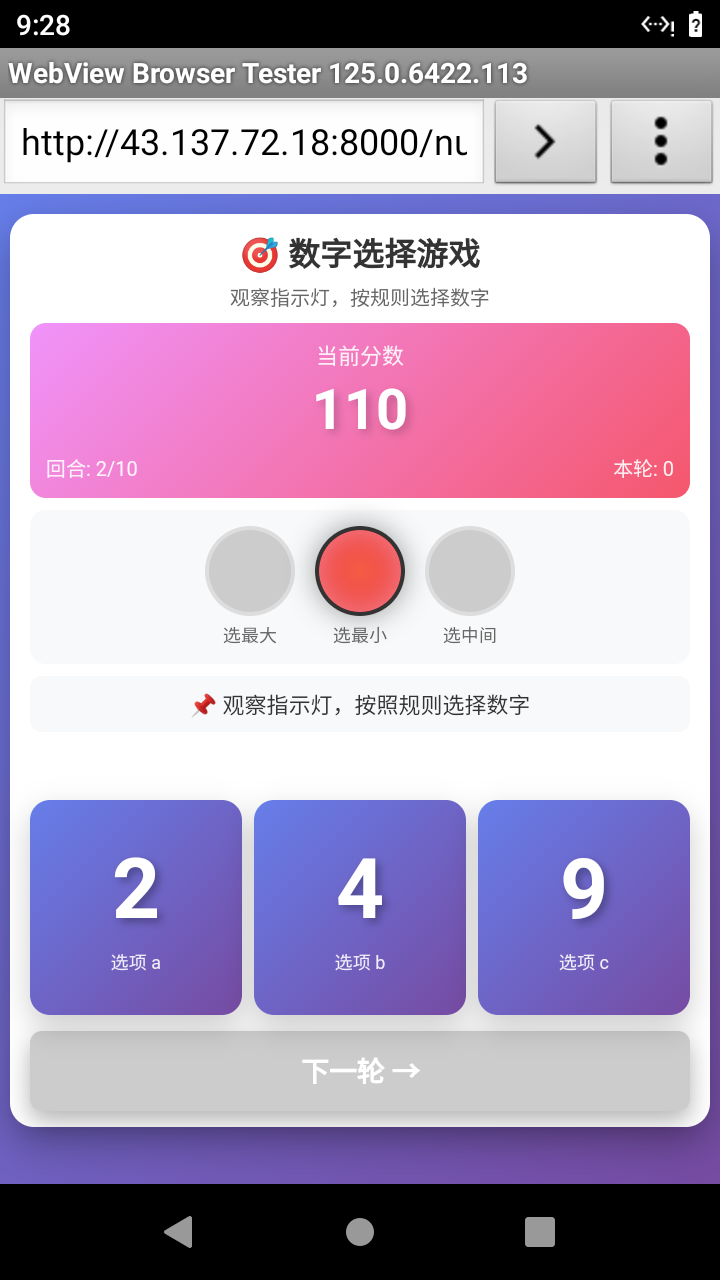

Select the correct number based on the traffic light color.
Answer: 0